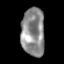
Tissue: skin
Cell type: Epithelial cells
Senescence score: 0.2459
Nuclear area (px): 1102
Mean DAPI intensity: 140.695